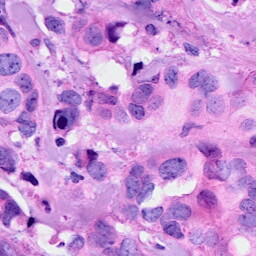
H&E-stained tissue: Breast